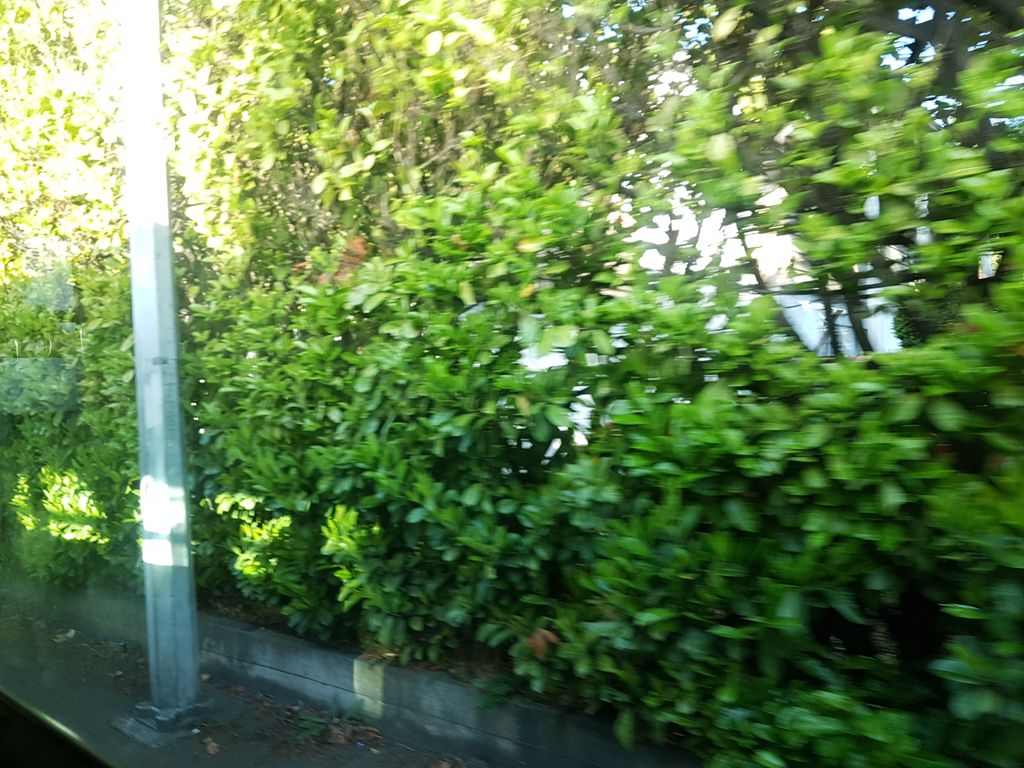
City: victoria